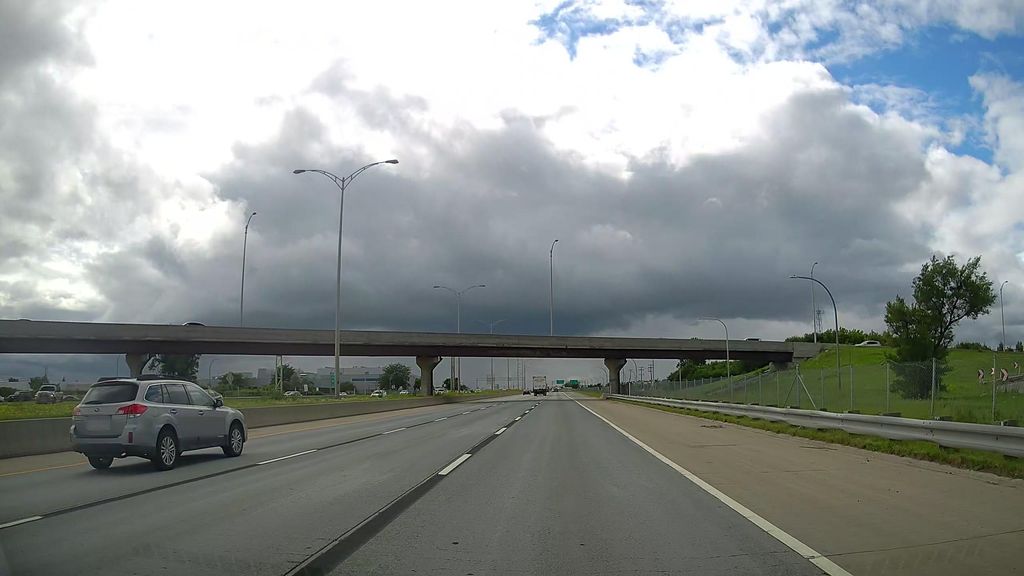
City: montreal